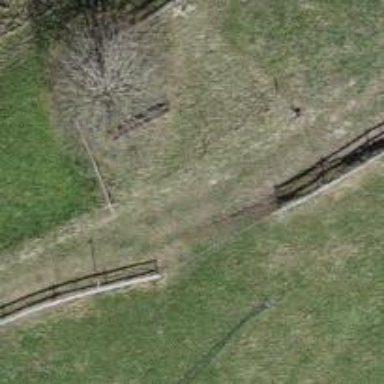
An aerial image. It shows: Bench.